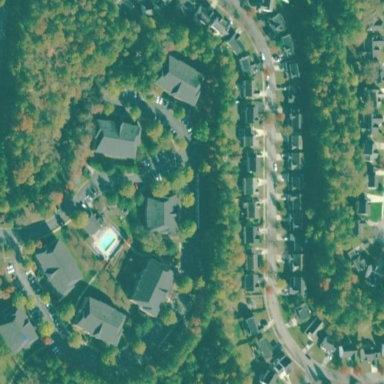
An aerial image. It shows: Residential neighbourhood.